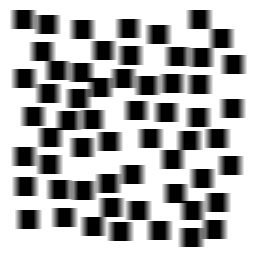
Squares: 58
Triangles: 0
Stars: 0
Total shapes: 58